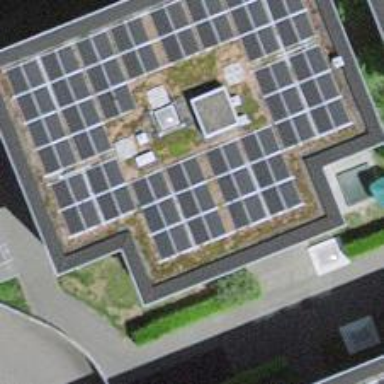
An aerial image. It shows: Solar photovoltaic panel generator.